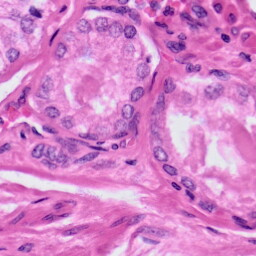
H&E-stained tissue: Prostate